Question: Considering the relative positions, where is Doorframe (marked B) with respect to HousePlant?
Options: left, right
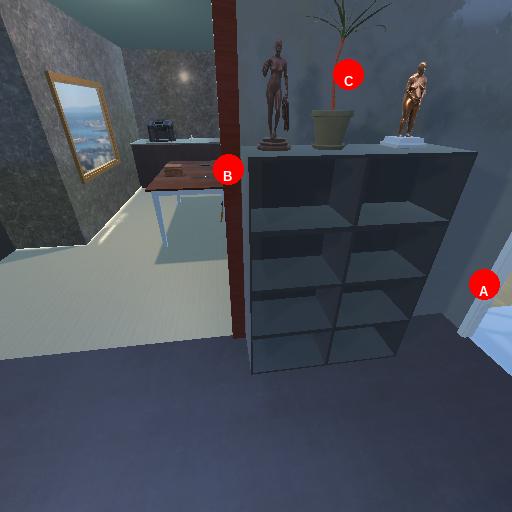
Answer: left